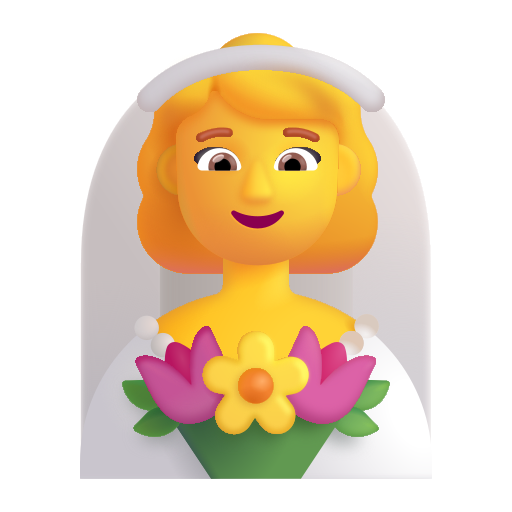
woman with veil color default